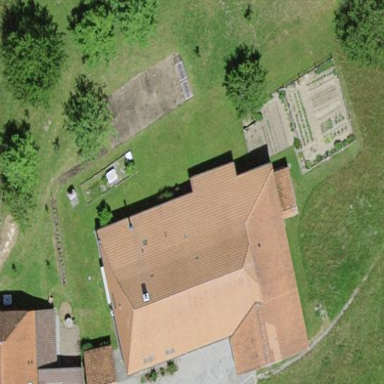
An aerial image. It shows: Farm building.